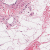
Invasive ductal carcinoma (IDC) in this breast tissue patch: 0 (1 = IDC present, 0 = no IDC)